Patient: sex M, age 60
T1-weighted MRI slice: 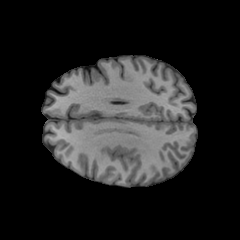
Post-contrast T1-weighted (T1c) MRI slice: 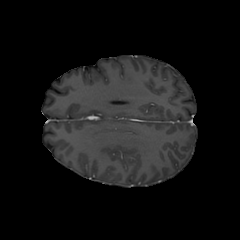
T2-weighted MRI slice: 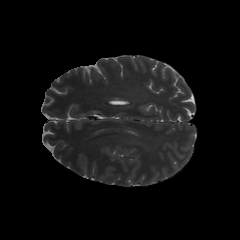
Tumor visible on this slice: no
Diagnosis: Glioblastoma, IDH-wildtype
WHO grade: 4